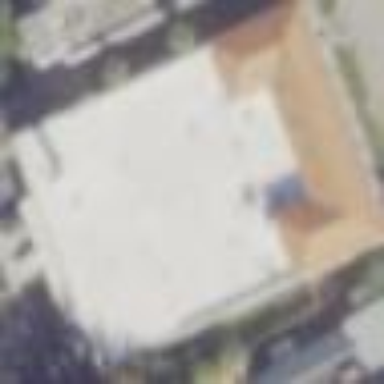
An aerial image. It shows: Building serving as post office.